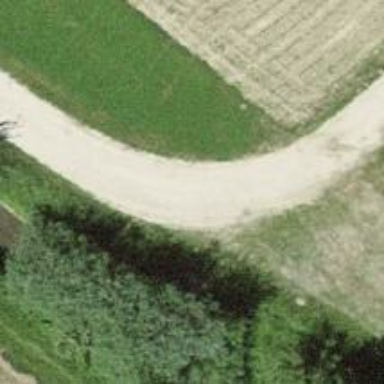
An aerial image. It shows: Gravel track with grade 2 quality.